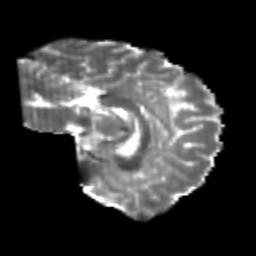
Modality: T2w
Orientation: sagittal
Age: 25
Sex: male
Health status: healthy
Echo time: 0.074 s